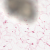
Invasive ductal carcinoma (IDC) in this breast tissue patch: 0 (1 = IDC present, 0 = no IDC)